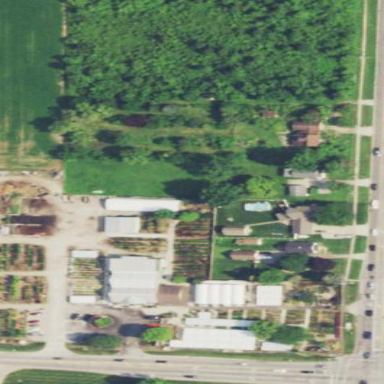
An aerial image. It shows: Plant nursery area.